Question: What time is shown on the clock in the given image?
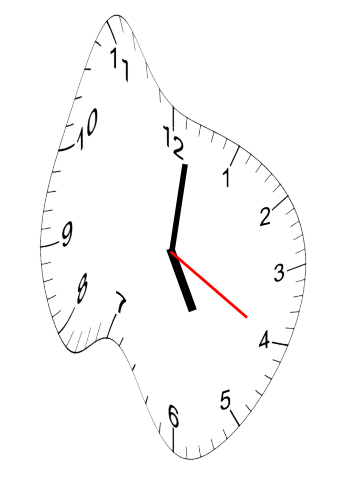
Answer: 05:01:20